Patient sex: M
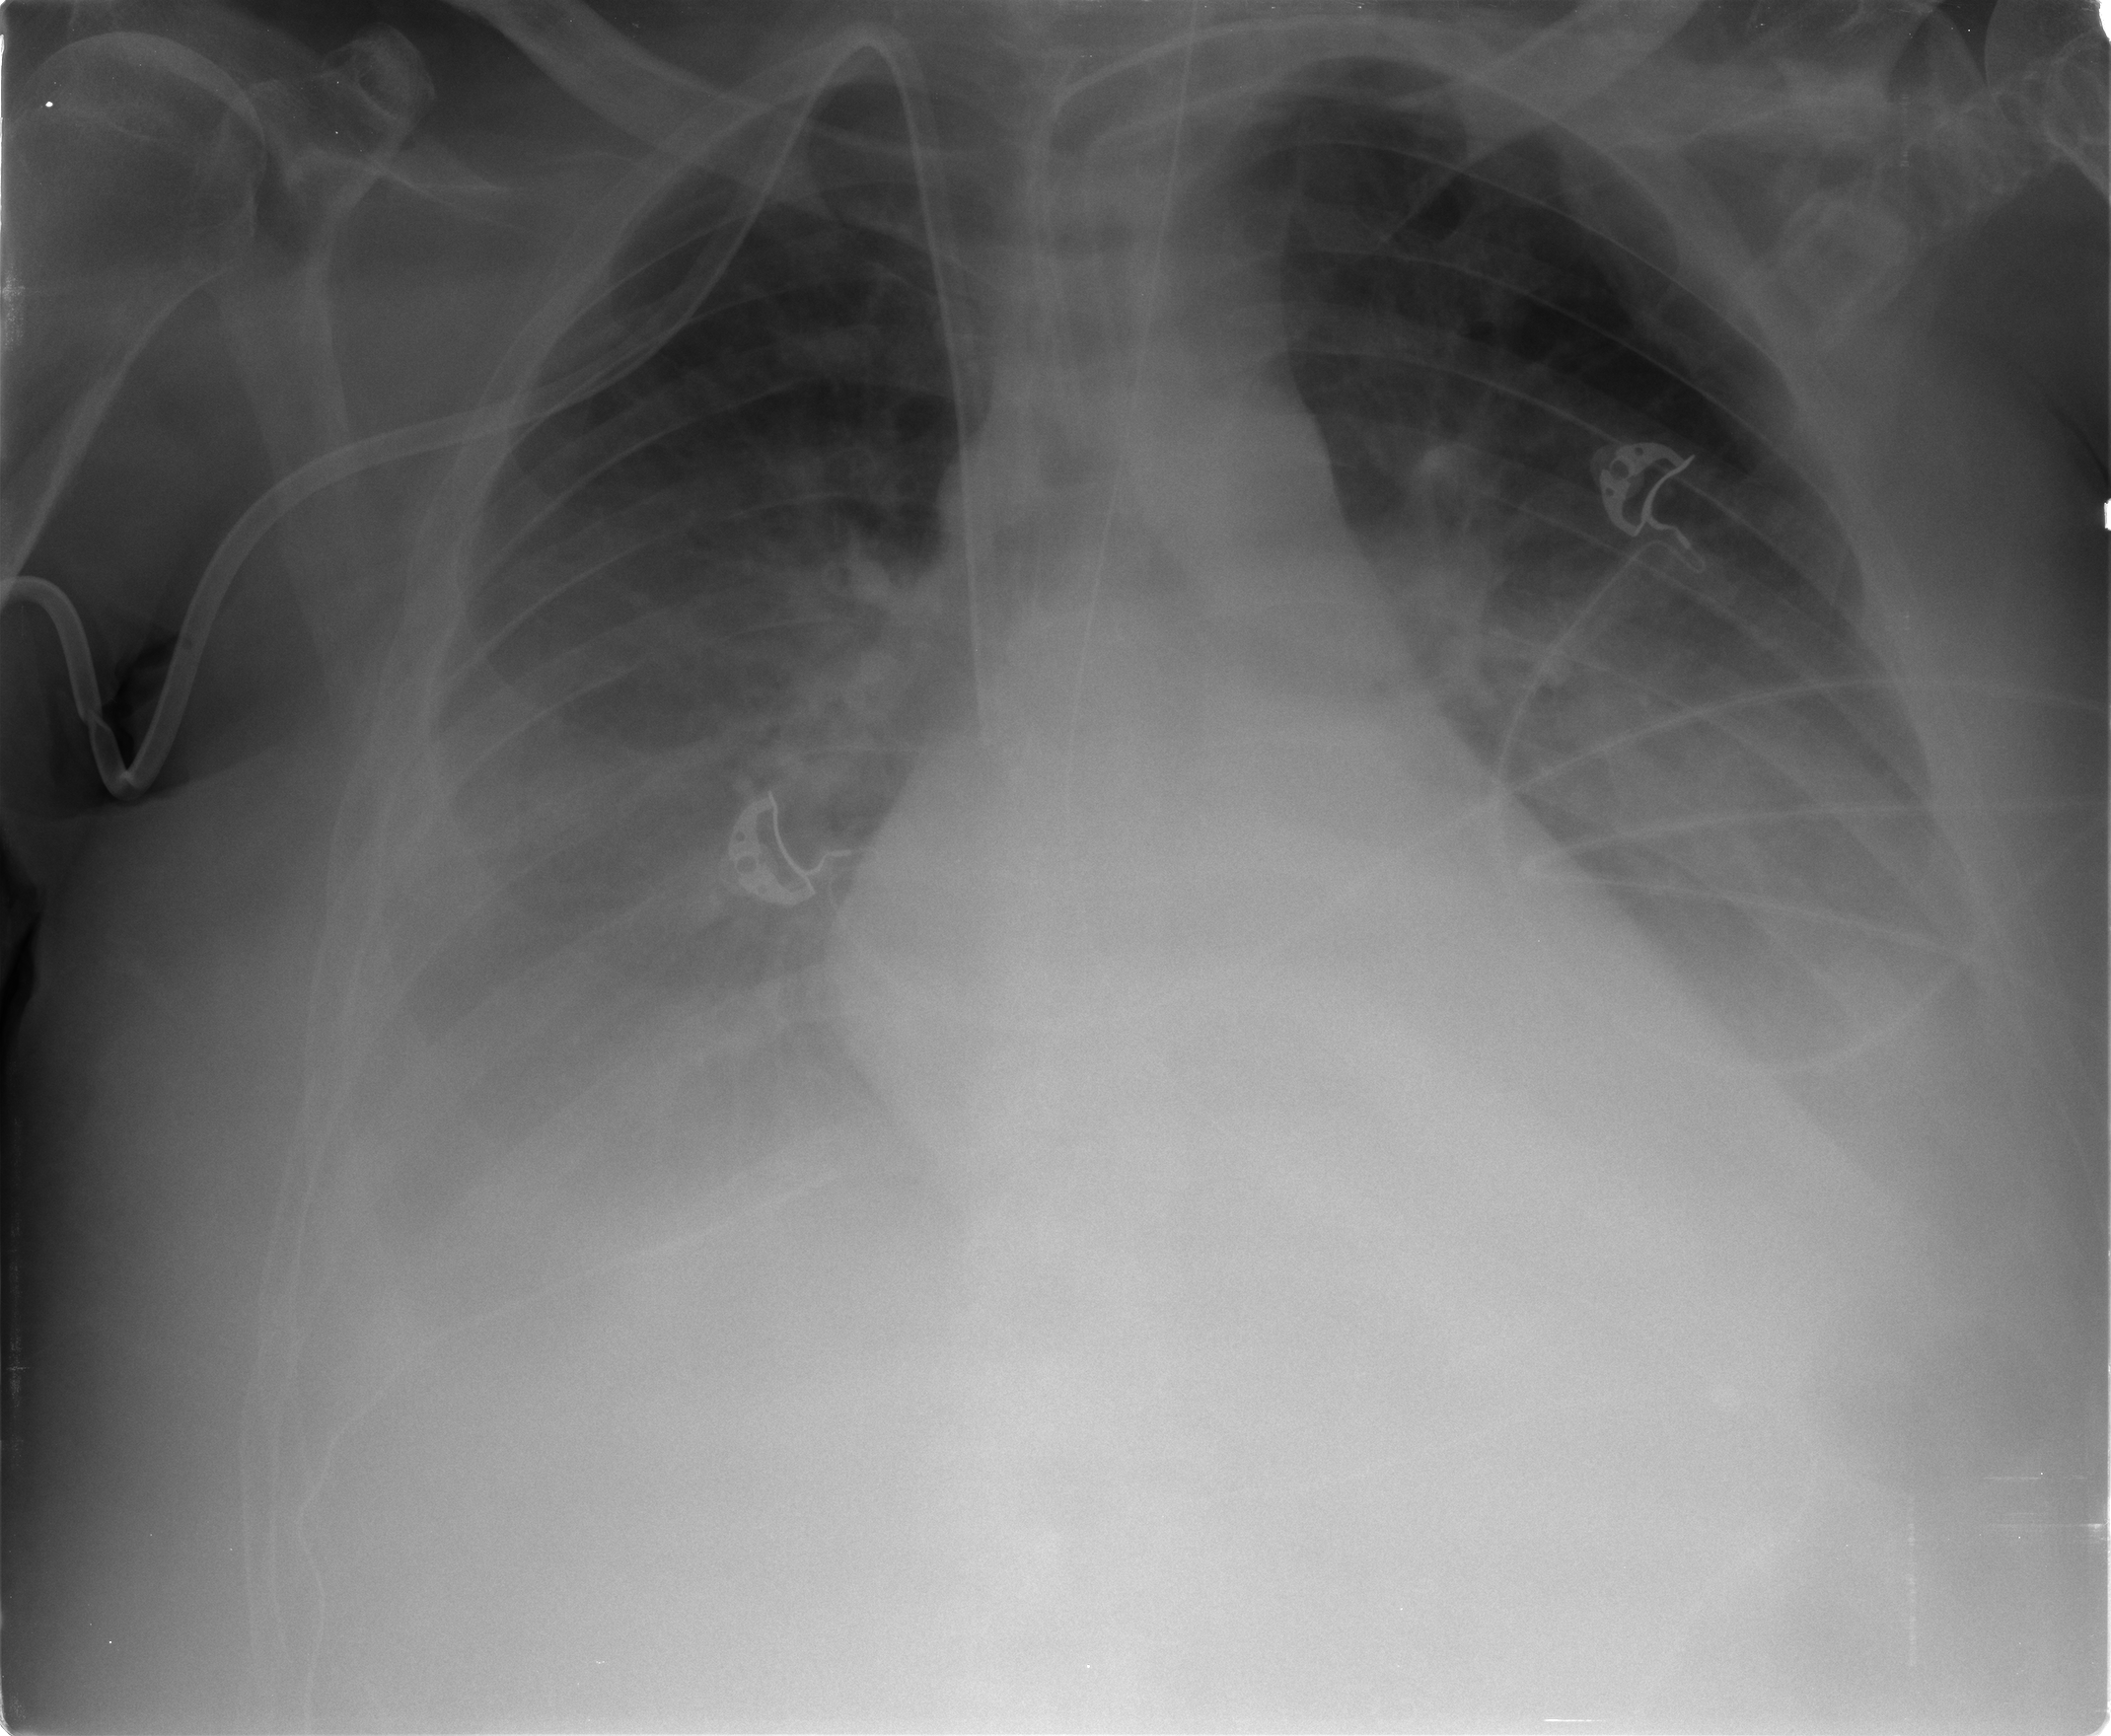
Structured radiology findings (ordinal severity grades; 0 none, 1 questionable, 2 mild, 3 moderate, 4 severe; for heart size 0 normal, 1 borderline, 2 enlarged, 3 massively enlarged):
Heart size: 0
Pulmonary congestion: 2
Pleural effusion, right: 3
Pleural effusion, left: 2
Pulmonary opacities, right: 0
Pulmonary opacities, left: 0
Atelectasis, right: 2
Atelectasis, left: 0